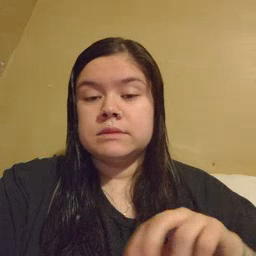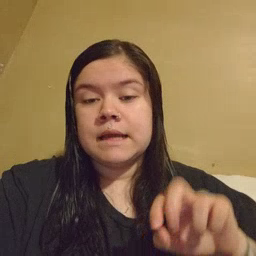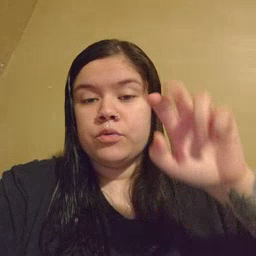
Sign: stairs